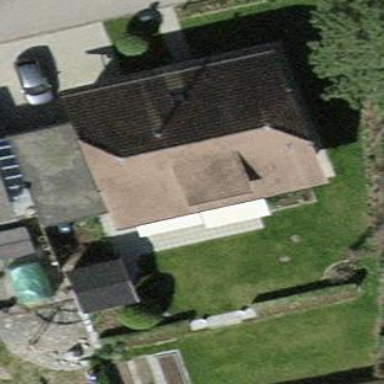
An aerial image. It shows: Detached building with hipped roof.